Field crop: maize
Growth stage: 2
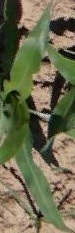
Species: maize